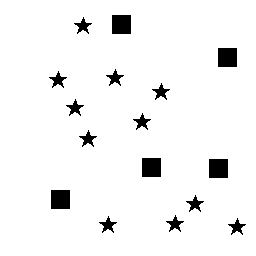
Squares: 5
Triangles: 0
Stars: 11
Total shapes: 16